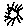
Label: sun